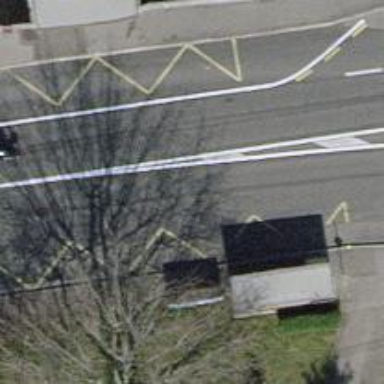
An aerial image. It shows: Bus stop with stop position for public transport.